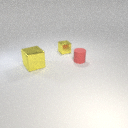
small red rubber cylinder to the right of small yellow metal cube